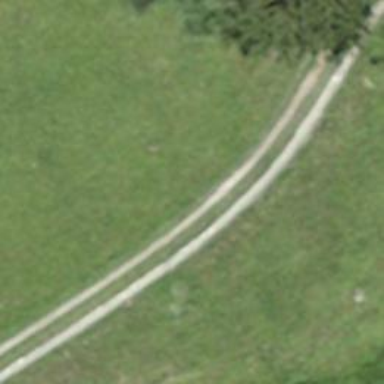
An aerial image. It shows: Track road with grade3 tracktype.